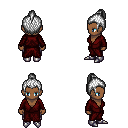
a pixel art fantasy rpg character, female body template, human, dark skin, red robe, metal pants, white short topknot hairstyle, metal boots, four views (front, back, left, right), 2x2 character sprite sheet, small pixel art, hard edges, no anti-aliasing